Question: can somebody help me out when installing nginx on Ubuntu 16.10 version, thanks a lot.

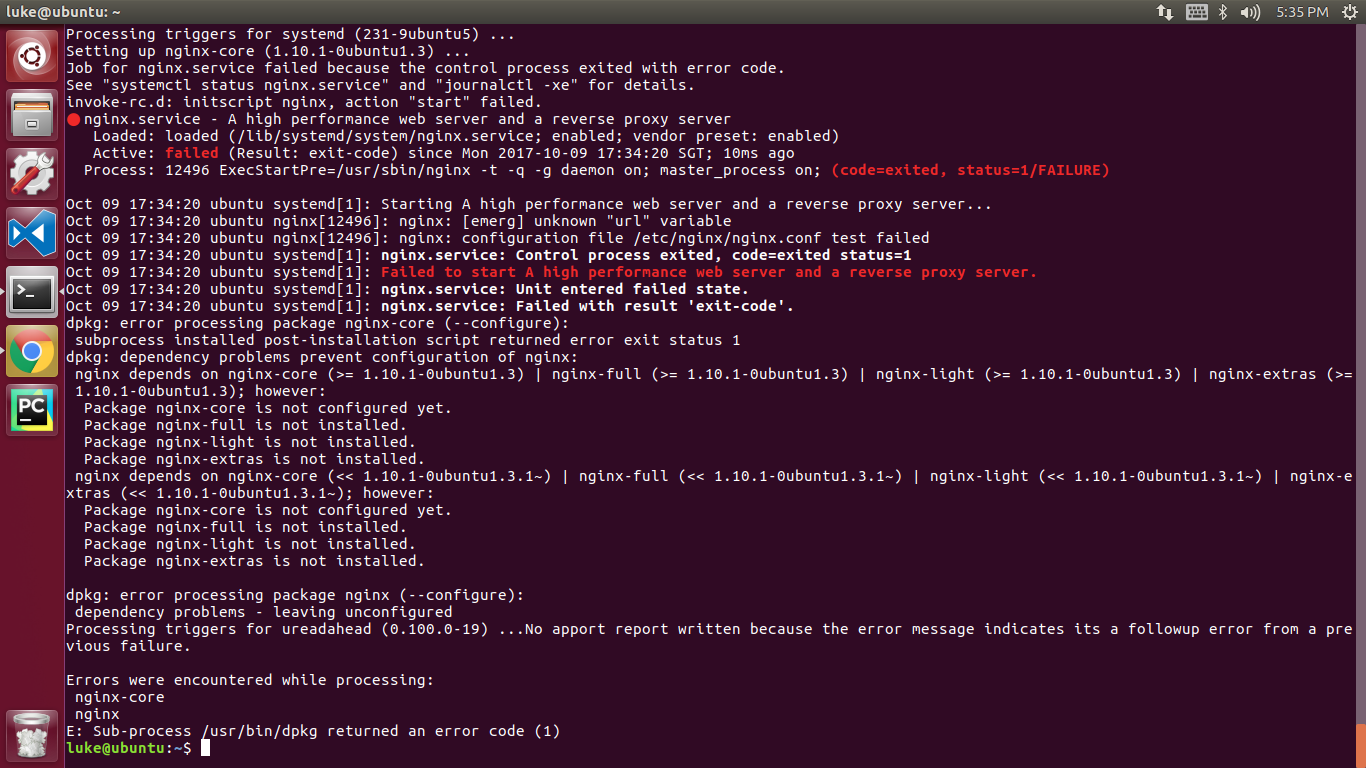
Answer: in your case i would do:
1. apt-get remove nginx* --purge
2. apt-get autoremove
3. apt-get update
4. apt-get install nginx